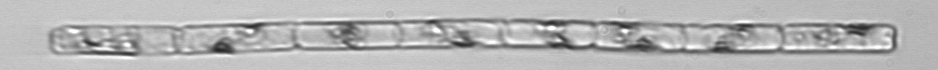
Label: Guinardia_delicatula